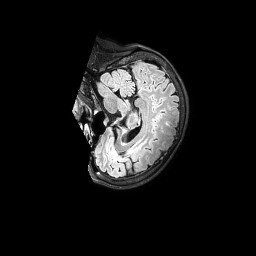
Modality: FLAIR
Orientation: sagittal
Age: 44
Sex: female
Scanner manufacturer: philips
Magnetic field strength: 3 T
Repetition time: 4.8 s
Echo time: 0.2794 s